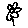
Label: flower